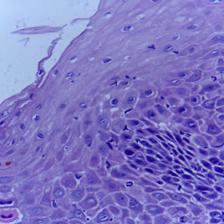
Diagnosis: OSCC